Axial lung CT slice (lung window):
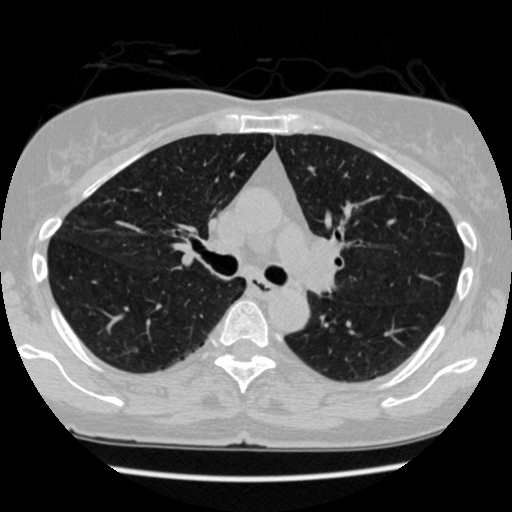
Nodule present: no